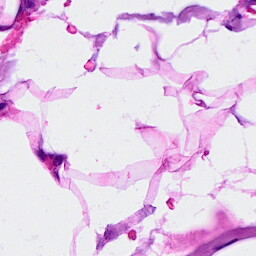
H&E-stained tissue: Breast